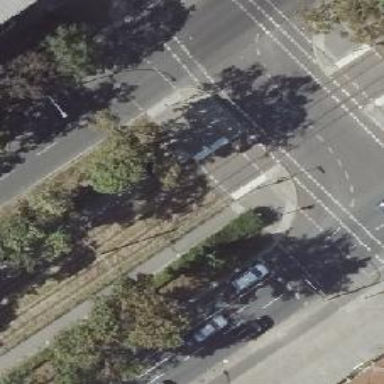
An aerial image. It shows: Footway that serves as traffic island.